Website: slack
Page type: review-order
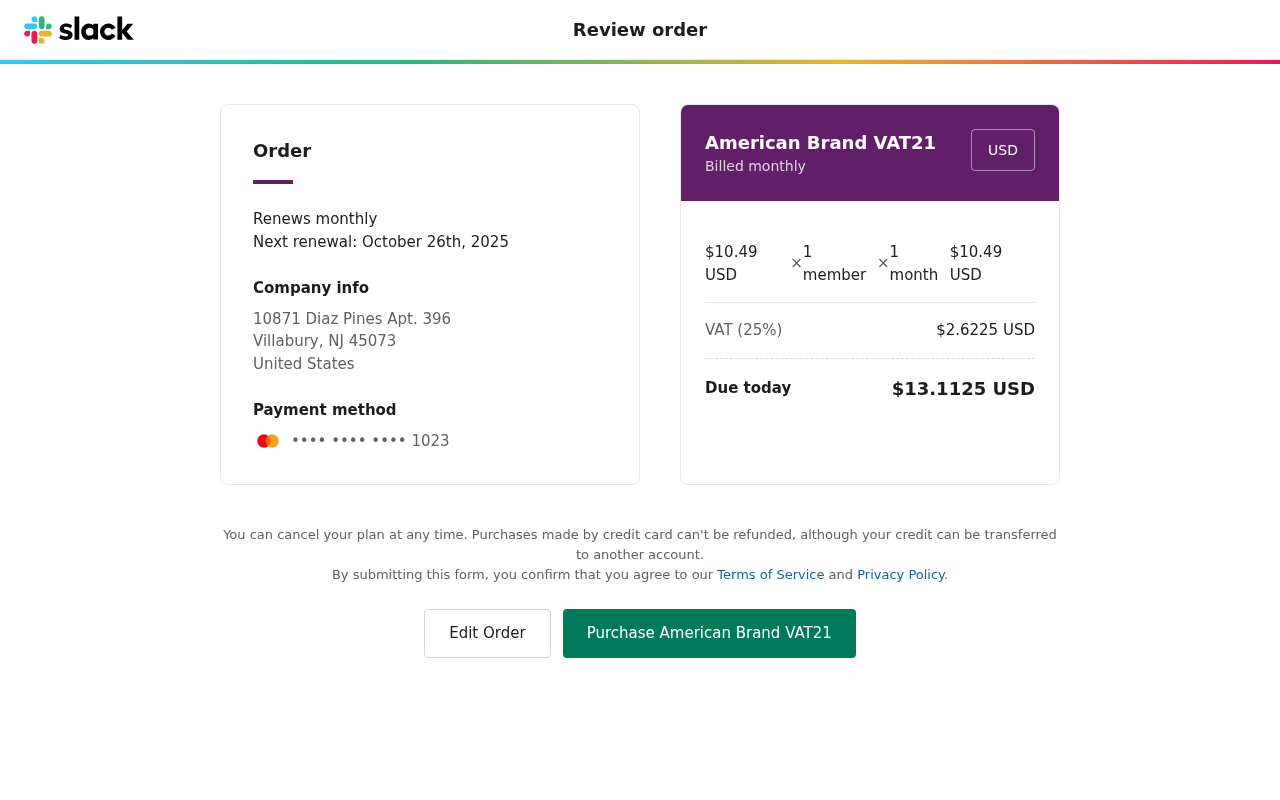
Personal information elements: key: PII_CARD_LAST4
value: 1023
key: PII_CITY_STATE_ZIP
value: Villabury, NJ 45073
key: PII_COUNTRY
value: United States
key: PII_STREET
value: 10871 Diaz Pines Apt. 396
Product elements: key: PRODUCT1_NAME
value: American Brand VAT21
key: PRODUCT1_PRICE
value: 10.49
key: PRODUCT1_QUANTITY
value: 1
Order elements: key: ORDER_RENEWAL_DATE
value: October 26th, 2025
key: ORDER_SUBTOTAL
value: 10.49
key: ORDER_TAX
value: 2.6225
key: ORDER_TOTAL
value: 13.1125